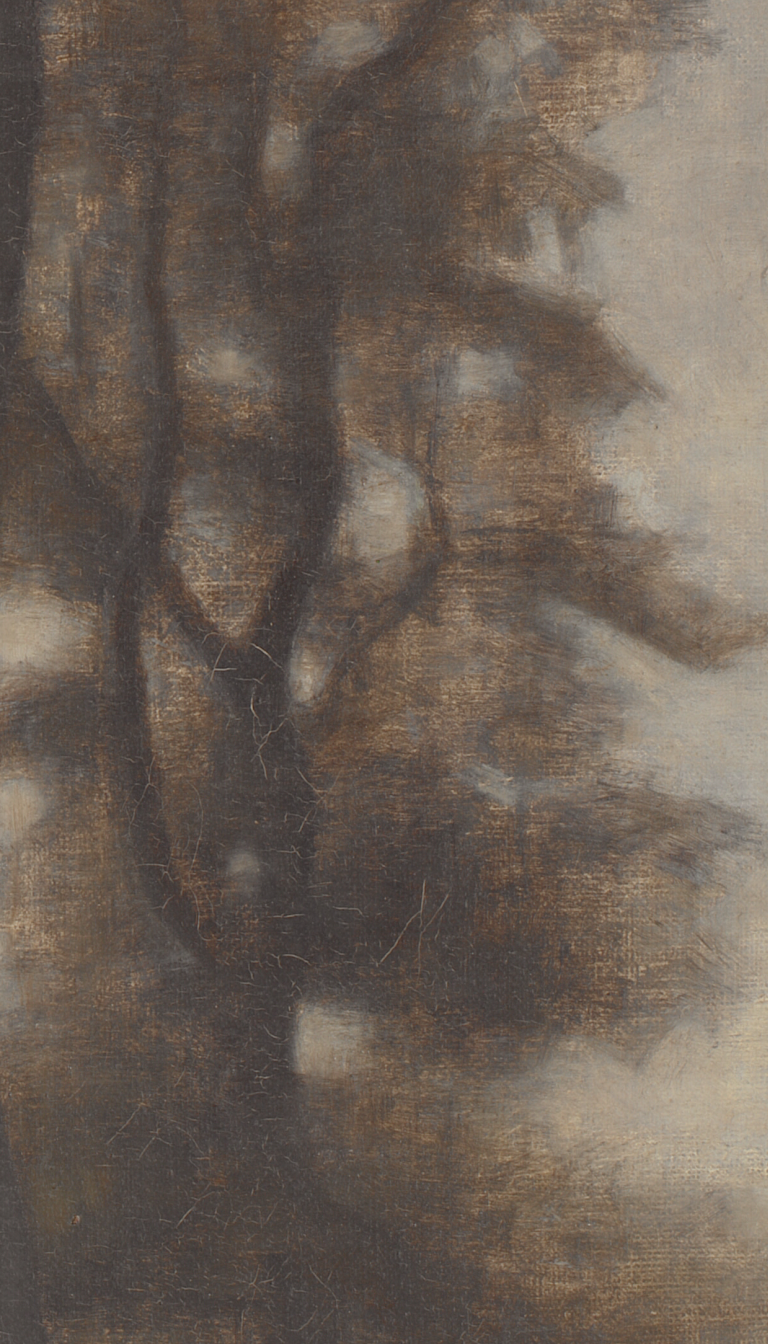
landscape painting, wide, overcast daylight, dark tree trunk base and branching limbs with autumn foliage pale sky glimpsed upper right deep shadow surrounding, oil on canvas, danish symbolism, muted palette